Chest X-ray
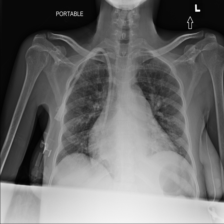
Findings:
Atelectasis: negative
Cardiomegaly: negative
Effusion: negative
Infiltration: negative
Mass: negative
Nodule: negative
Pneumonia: negative
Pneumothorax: negative
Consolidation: negative
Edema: negative
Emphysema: negative
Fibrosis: negative
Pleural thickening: negative
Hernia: negative